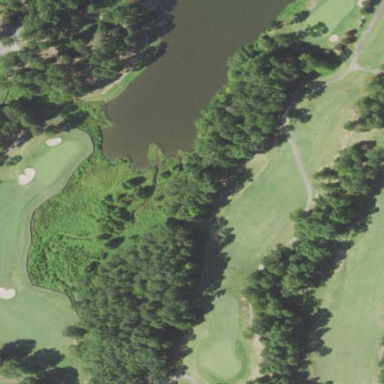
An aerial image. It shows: Picturesque scene of golf course with lateral water hazard.